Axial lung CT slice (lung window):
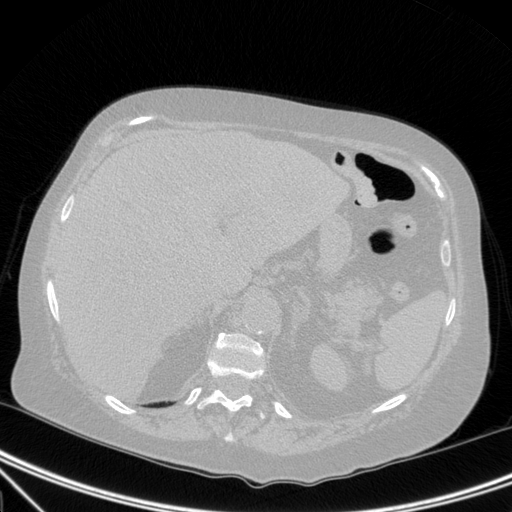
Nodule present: no